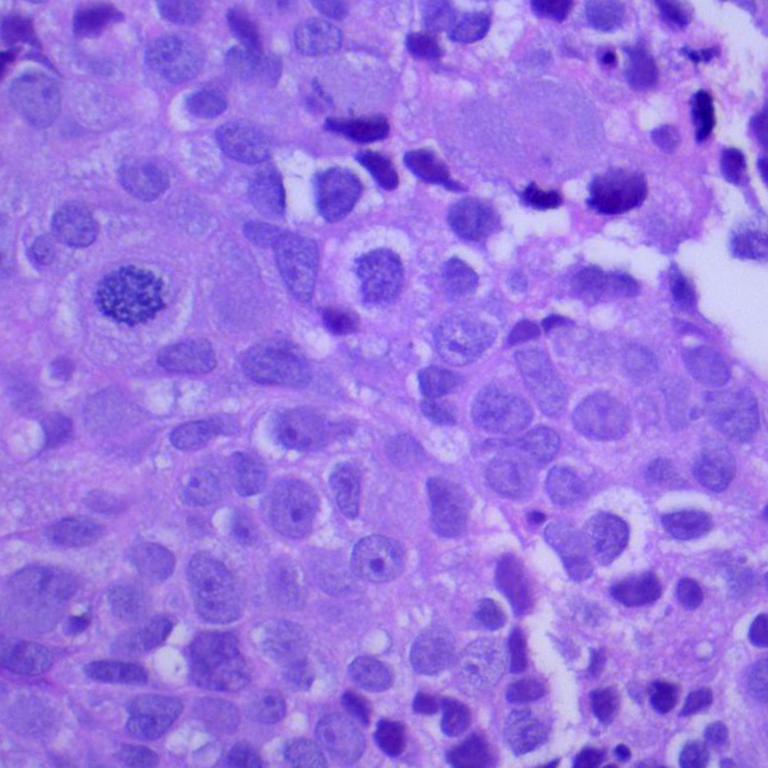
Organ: lung
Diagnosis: squamous carcinomas